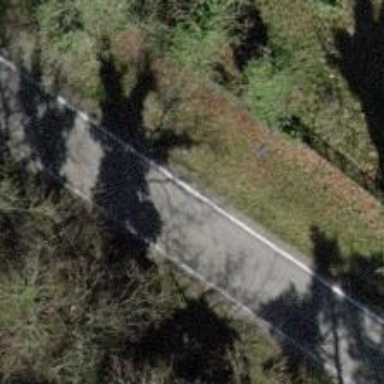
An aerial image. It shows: Residential road paved with concrete.